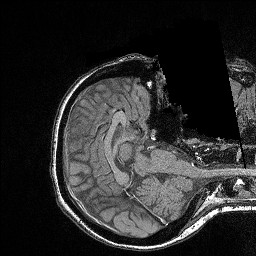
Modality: FLASH
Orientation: axial
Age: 24
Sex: female